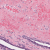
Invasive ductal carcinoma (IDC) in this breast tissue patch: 0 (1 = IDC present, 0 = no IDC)